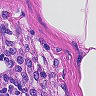
Metastatic tissue present: yes